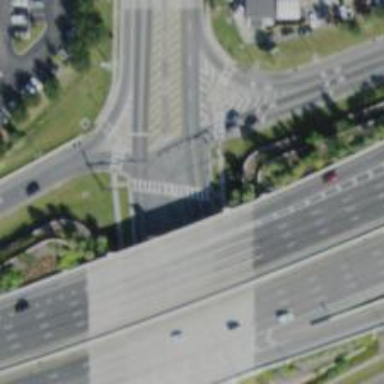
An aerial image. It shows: Marked crossing on the road.